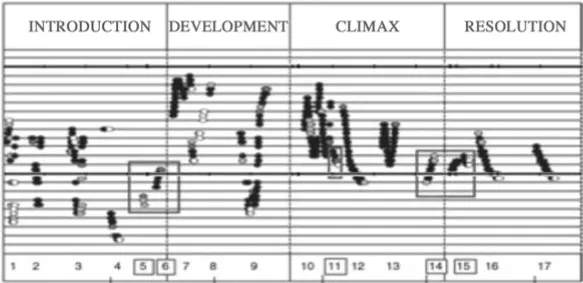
Stories of changing pitch in the singing voice. These examples illustrate the narrative phases that infants respond to, which are found in infant directed speech or baby songs in different languages. (A) A proto-conversation of a mother with a 6-week-old. The baby shares the development, climax and resolution of the narrative, with vocalizations close to middle C. (A) Original in, Figure 5, p.
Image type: electrography (ekg)